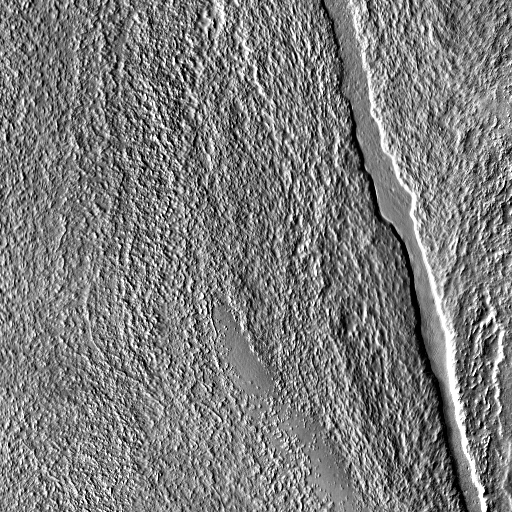
Crater classes present: Background